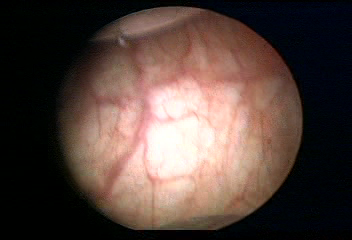
Modality: WLC
Class: Normal mucosa
Bladder cancer association: No